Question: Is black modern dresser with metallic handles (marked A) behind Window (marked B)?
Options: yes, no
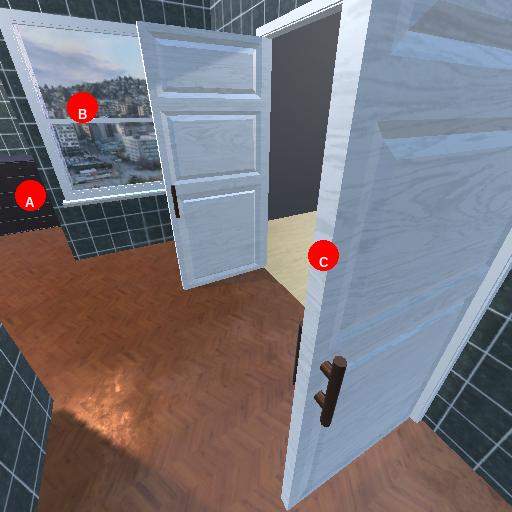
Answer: yes